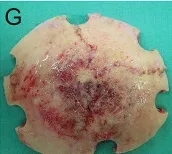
The nitrogen-treated graft.
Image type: medical_photograph (other_medical_photograph)